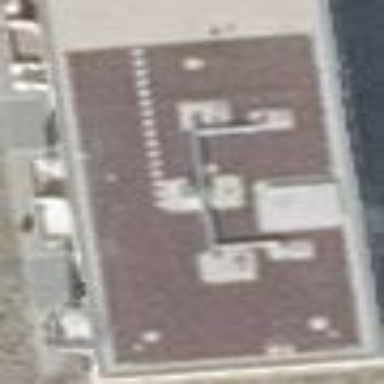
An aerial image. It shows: Building with apartments and flat roof.